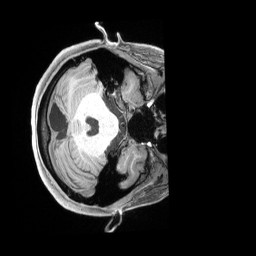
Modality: T1w
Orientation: axial
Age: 22
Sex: male
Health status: healthy
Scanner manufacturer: siemens
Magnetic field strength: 3 T
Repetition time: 2.4 s
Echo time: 0.00228 s